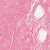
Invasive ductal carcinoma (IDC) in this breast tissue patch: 0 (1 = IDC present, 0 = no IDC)